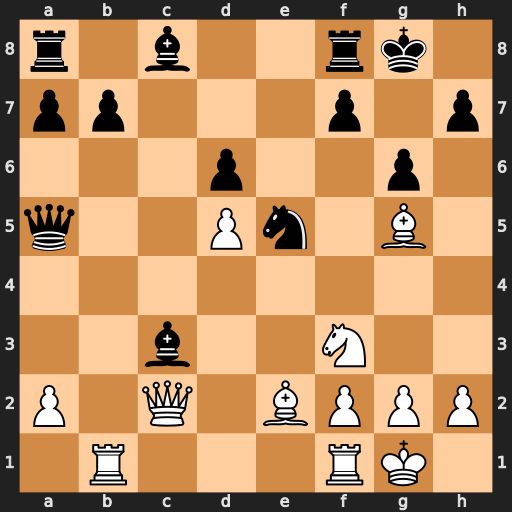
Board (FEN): r1b2rk1/pp3p1p/3p2p1/q2Pn1B1/8/2b2N2/P1Q1BPPP/1R3RK1
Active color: w
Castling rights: -
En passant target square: -
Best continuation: Rb5 Nxf3+ gxf3